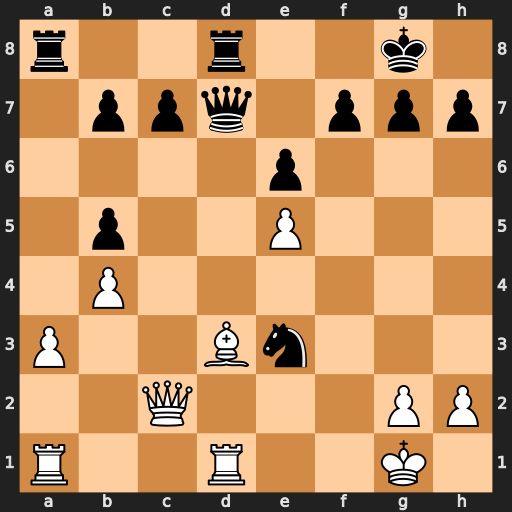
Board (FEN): r2r2k1/1ppq1ppp/4p3/1p2P3/1P6/P2Bn3/2Q3PP/R2R2K1
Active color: w
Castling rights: -
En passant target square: -
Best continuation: Bxh7+ Kh8 Rxd7 Nxc2 Rxd8+ Rxd8 Bxc2